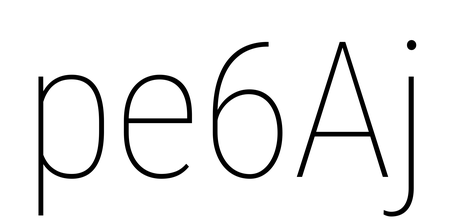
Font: Roboto_Condensed_Thin